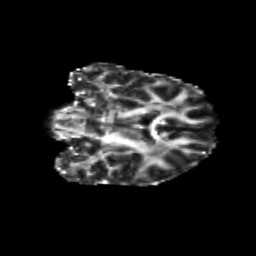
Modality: FA
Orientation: coronal
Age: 24
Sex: male
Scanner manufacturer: siemens
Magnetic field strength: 3 T
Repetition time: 3.5 s
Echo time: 0.104 s